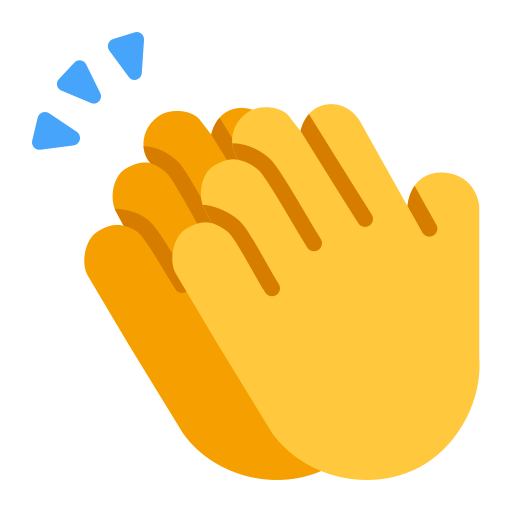
clapping hands flat default